Interaction volume radius: 10 \u00c5
Interaction volume height: 10 \u00c5
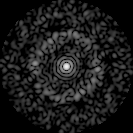
Disorder parameter: 0.818